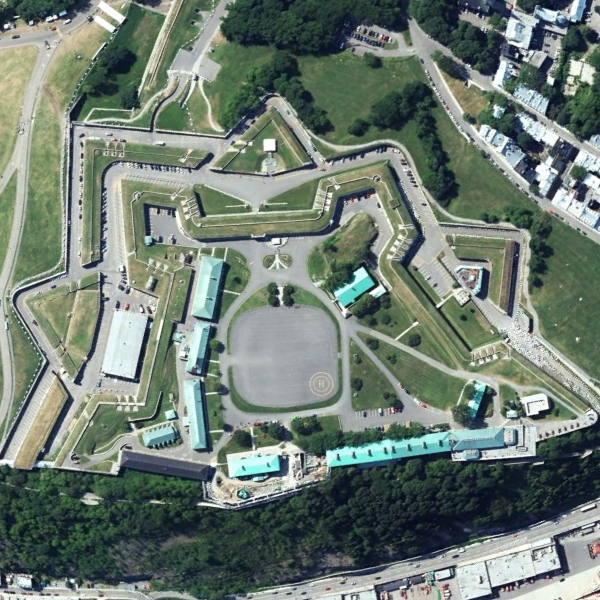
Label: Square